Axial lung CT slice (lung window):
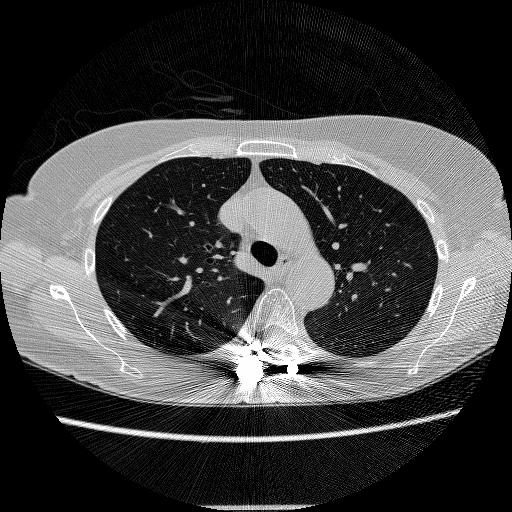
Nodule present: no